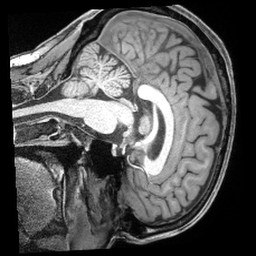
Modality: T1w
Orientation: sagittal
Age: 46
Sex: male
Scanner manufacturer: siemens
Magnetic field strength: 3 T
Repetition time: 2.4 s
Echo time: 0.00195 s